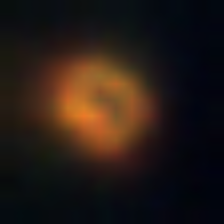
Taxon: NanoPlankton
Group: Other